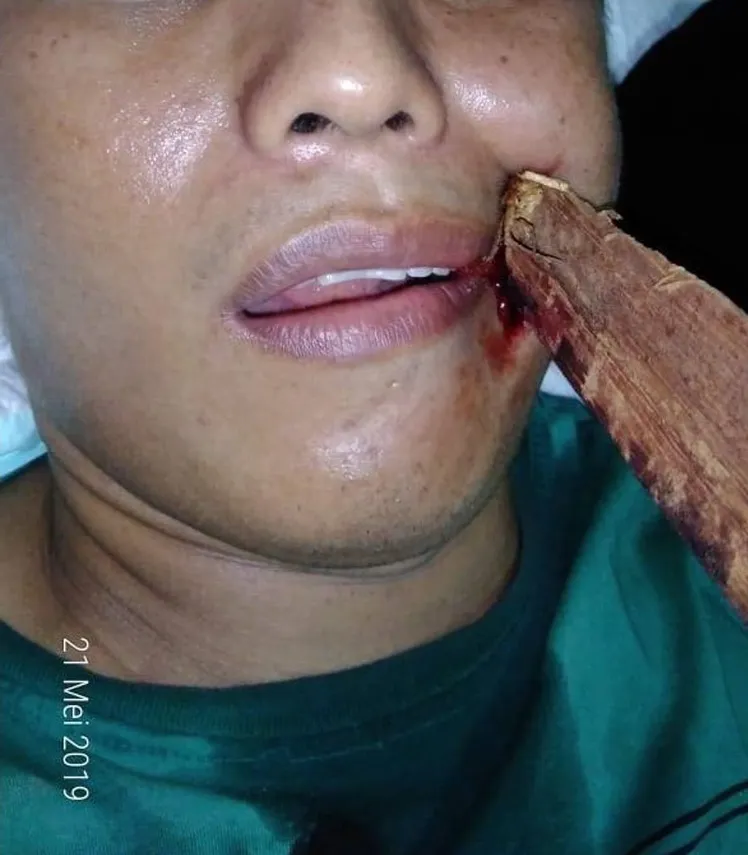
Initial presentation of patient in ER. The wooden foreign body penetrated through the left nasolabial fold.
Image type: medical_photograph (other_medical_photograph)